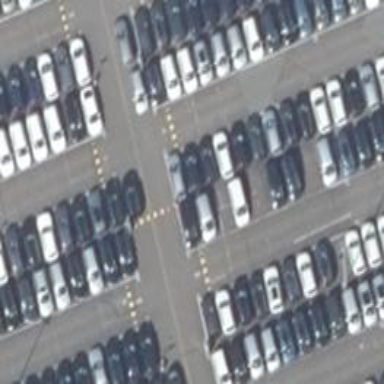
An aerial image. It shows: Car shop.